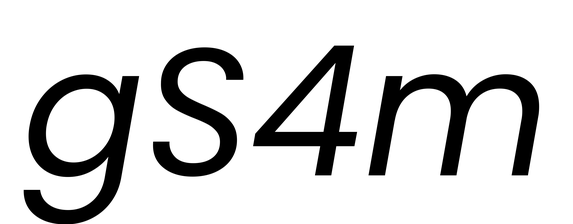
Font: Poppins-Italic